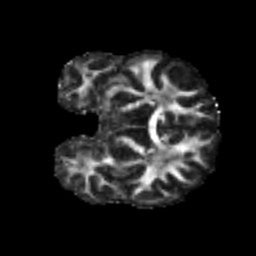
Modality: FA
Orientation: coronal
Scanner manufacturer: siemens
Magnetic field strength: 3 T
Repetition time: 4 s
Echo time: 0.0594 s